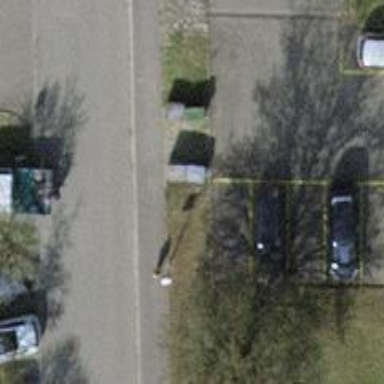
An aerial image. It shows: Recycling container for green waste.